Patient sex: F
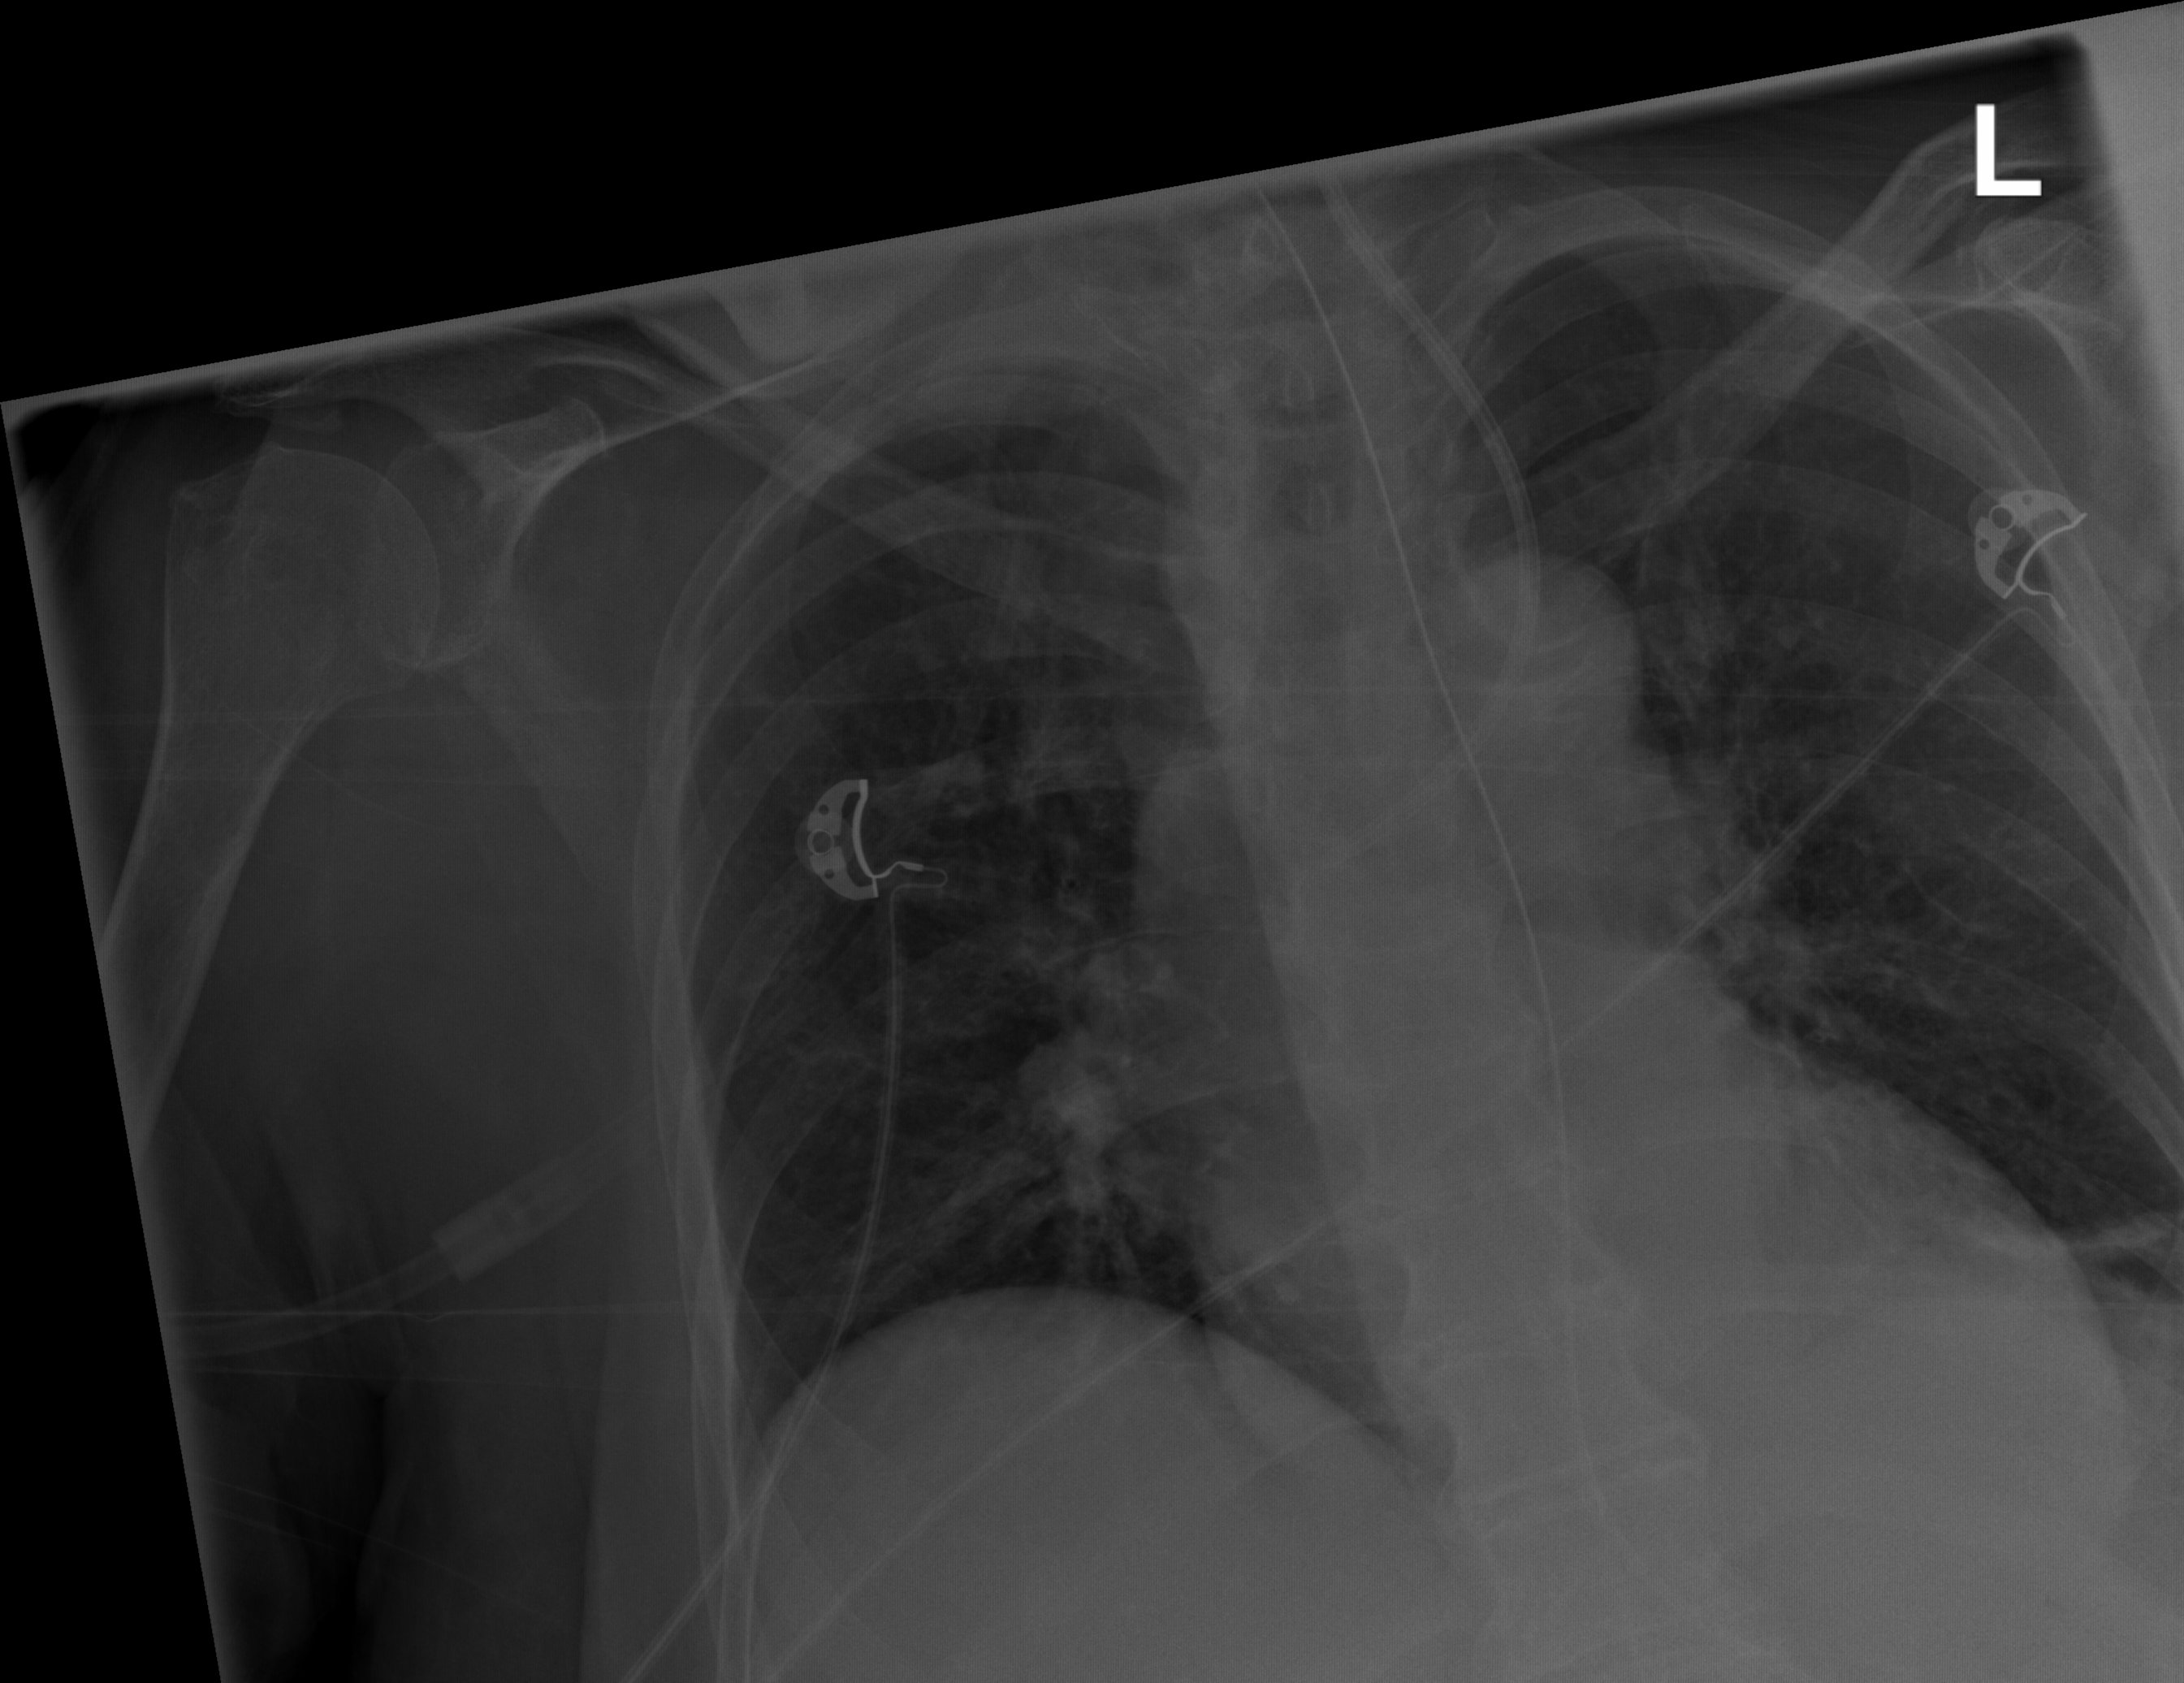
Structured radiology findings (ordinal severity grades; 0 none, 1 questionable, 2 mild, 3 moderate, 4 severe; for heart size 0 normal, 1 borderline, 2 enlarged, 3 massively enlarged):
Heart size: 0
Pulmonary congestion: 0
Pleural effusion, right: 0
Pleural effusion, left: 0
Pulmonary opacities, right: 0
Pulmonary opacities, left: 2
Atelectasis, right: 0
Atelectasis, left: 2